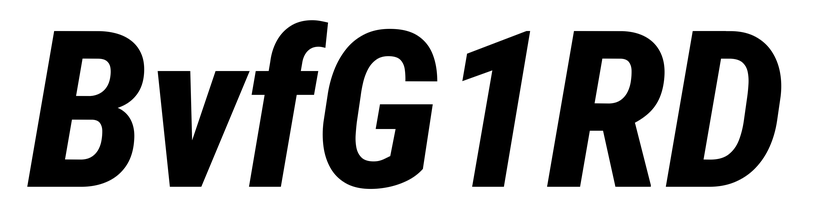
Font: Roboto-Italic_Condensed_ExtraBold_Italic